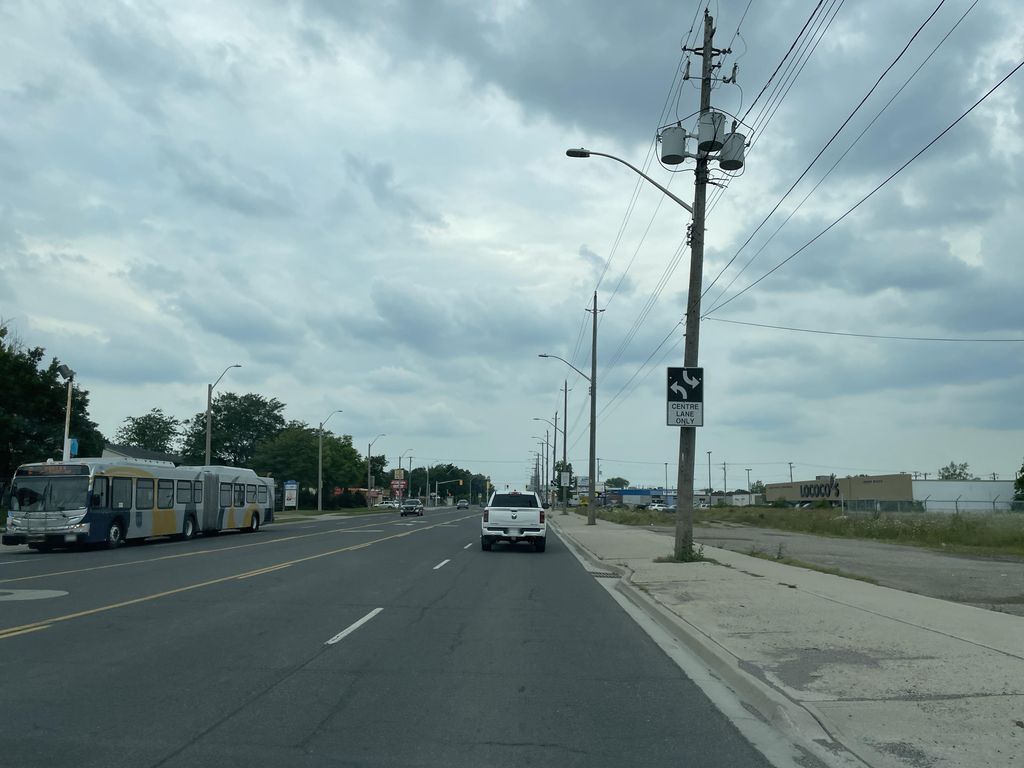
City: hamilton